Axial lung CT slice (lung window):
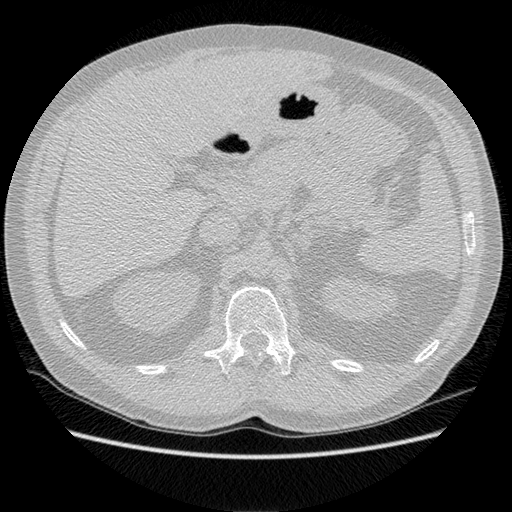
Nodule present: no